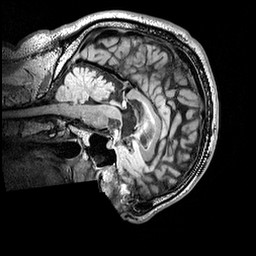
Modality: FLAIR
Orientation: sagittal
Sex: male
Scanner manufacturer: siemens
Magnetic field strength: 3 T
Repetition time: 5 s
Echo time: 0.395 s